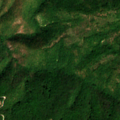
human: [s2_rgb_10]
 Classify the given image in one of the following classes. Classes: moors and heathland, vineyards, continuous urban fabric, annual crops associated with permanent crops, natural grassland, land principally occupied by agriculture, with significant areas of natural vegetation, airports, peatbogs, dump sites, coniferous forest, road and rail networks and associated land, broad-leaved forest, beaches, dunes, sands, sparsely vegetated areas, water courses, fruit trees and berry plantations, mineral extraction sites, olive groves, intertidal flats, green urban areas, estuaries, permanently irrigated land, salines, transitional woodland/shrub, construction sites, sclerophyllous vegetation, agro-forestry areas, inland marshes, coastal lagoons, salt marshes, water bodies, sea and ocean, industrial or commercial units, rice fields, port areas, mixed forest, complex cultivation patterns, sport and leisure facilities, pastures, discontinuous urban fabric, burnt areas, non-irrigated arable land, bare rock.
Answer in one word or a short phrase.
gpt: land principally occupied by agriculture, with significant areas of natural vegetation, broad-leaved forest